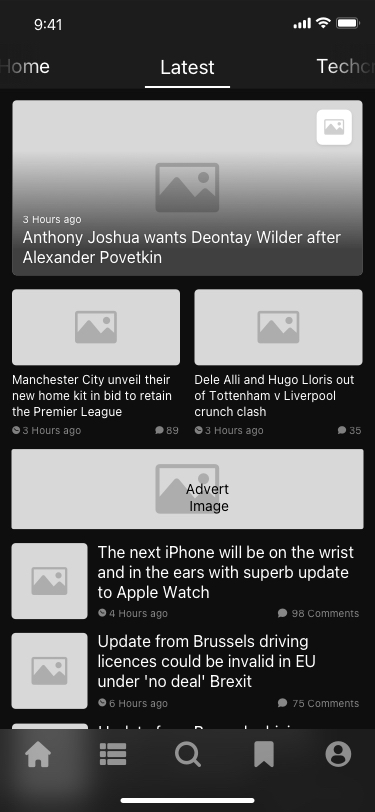
Text in this UI design:
Techcrunch